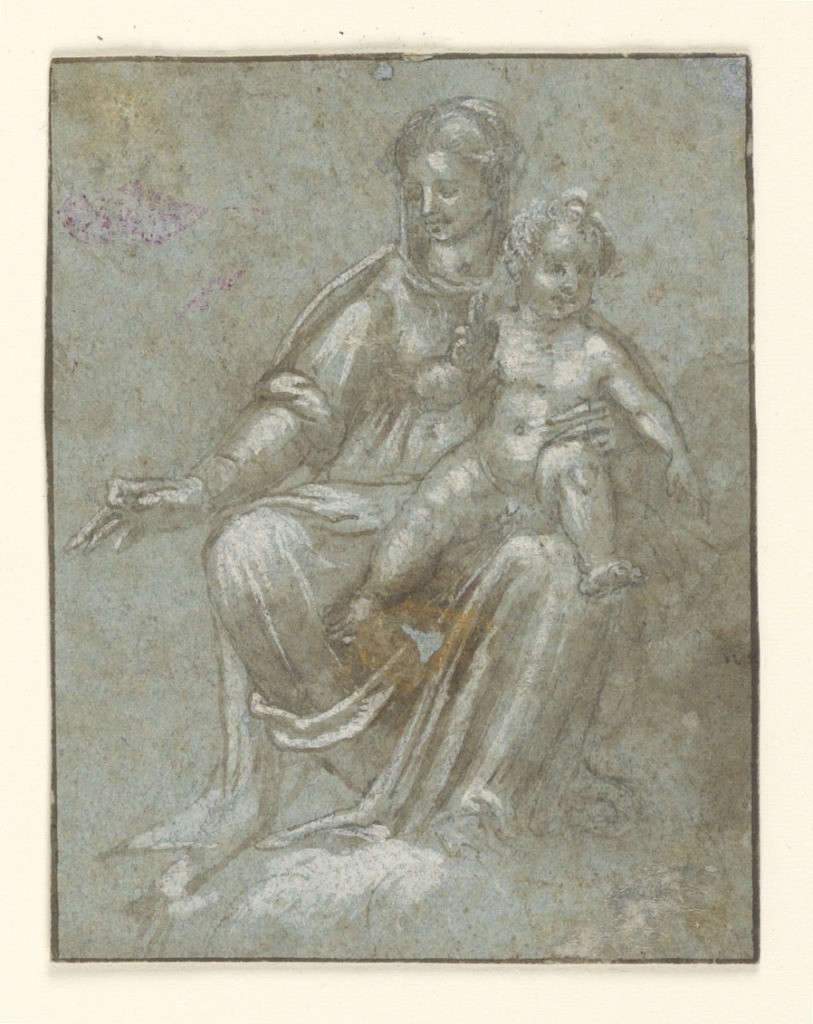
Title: Virgin and Child
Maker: Girolamo Siciolante, Italian, ca. 1521 - 1575
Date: ca. 1521–75
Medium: Graphite, brush and white gouache on blue laid paper
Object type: Drawing
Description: On blue-gray ground, a seated figure of the Virgin Mary holding the Christ child on her lap. She gestures with her right hand, her eyes cast down.